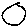
Label: moon